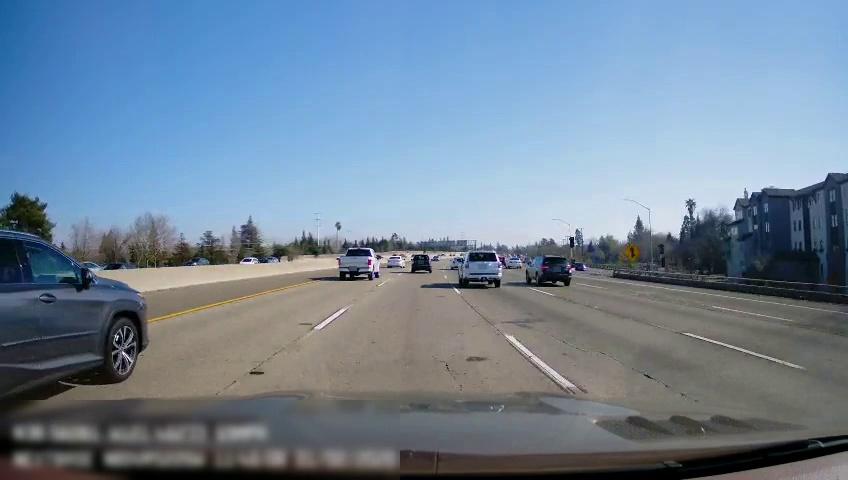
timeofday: Day
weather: Sunny
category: Vehicles | Car
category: Vehicles | Car
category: Vehicles | Car
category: Vehicles | Car
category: Vehicles | Car
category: Drivable Space
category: Vehicles | Car
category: Vehicles | Truck
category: Vehicles | Car
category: Vehicles | Car
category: Vehicles | SUV
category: Vehicles | SUV
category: Vehicles | Car
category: Vehicles | SUV
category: Vehicles | SUV
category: Lanes | Current Lane
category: Lanes | Current Lane
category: Lanes | Alternate Lane
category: Lanes | Alternate Lane
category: Lanes | Alternate Lane
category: Lanes | Alternate Lane
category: Traffic | Signs
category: Traffic | Signs
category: Traffic | Signs
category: Traffic | Lights
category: Traffic | Lights
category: Traffic | Lights
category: Traffic | Lights